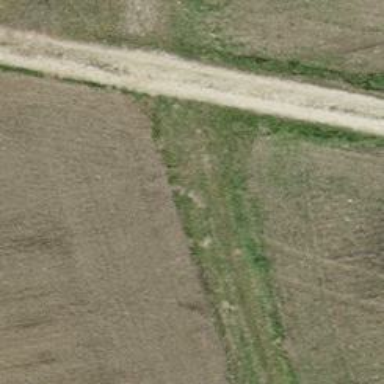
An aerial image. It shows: Grass track with grade5 track type.